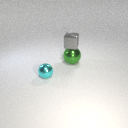
large green metal sphere behind small cyan metal sphere